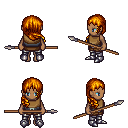
a pixel art fantasy rpg character, female body template, human, dark skin, leather chest armor, metal pants, dark blonde right-swept hairstyle, metal boots, spear, four views (front, back, left, right), 2x2 character sprite sheet, small pixel art, hard edges, no anti-aliasing